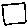
Label: square